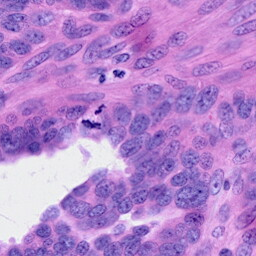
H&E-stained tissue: Ovarian